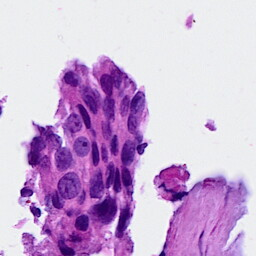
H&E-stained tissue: Breast